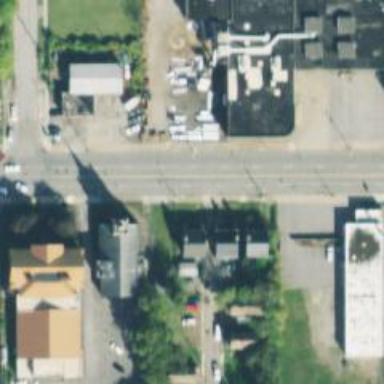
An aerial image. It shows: Alley classified as service road.